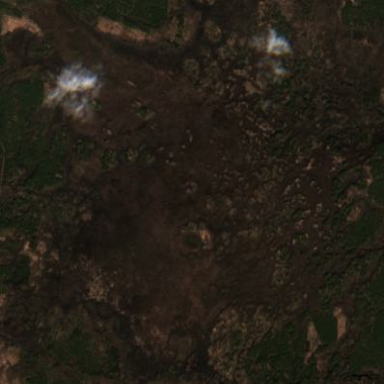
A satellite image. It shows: Bog wetland area.